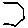
Label: hexagon